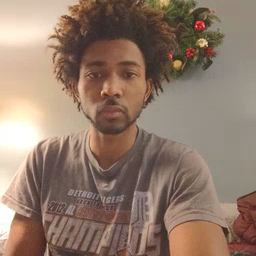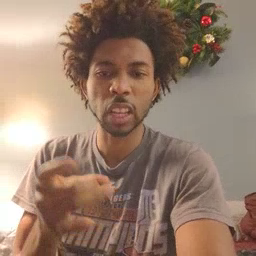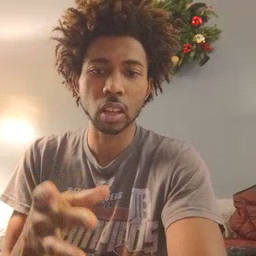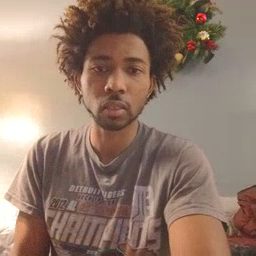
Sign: hate